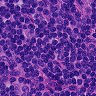
Metastatic tissue present: no